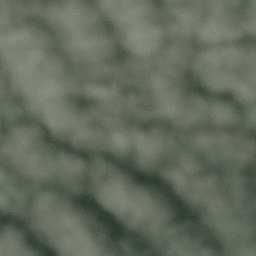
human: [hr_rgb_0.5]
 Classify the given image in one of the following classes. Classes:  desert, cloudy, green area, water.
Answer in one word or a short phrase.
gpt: cloudy